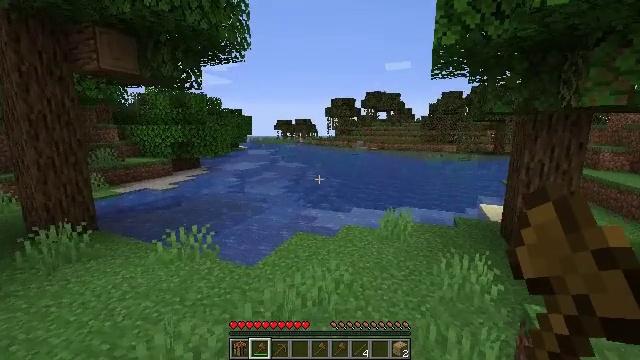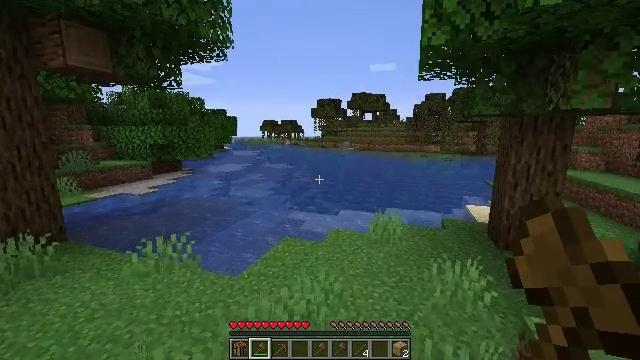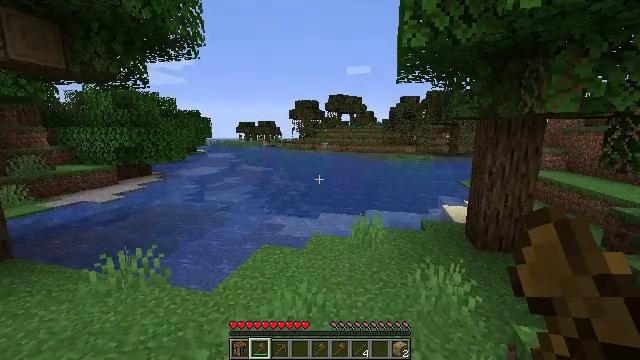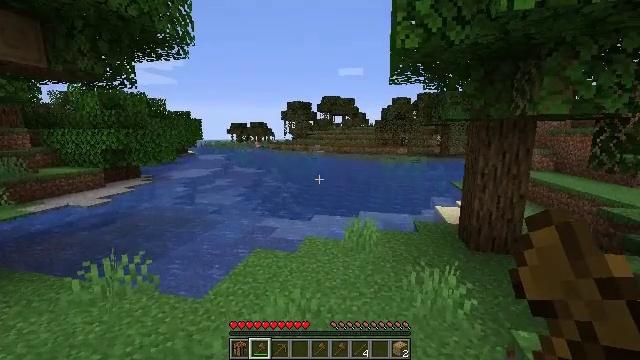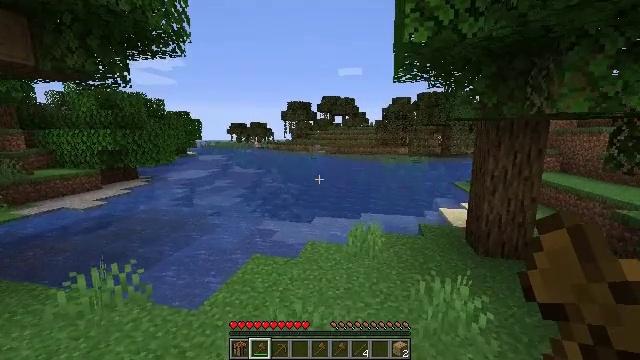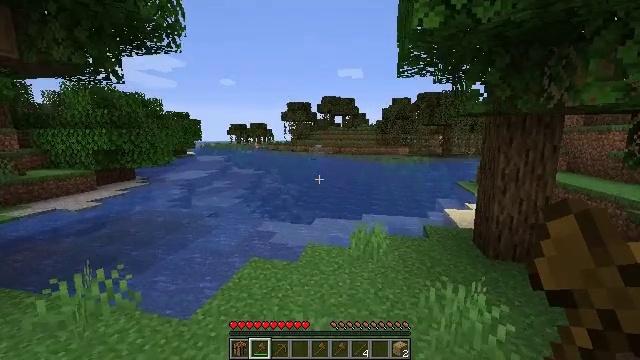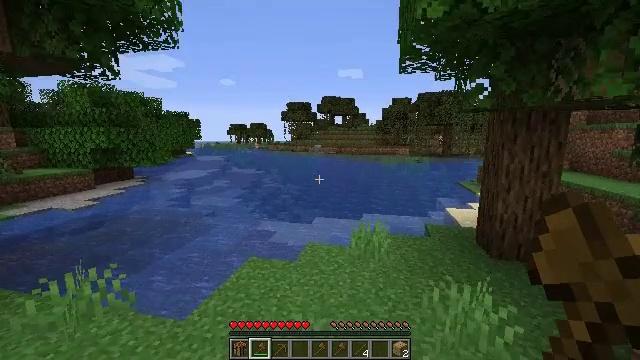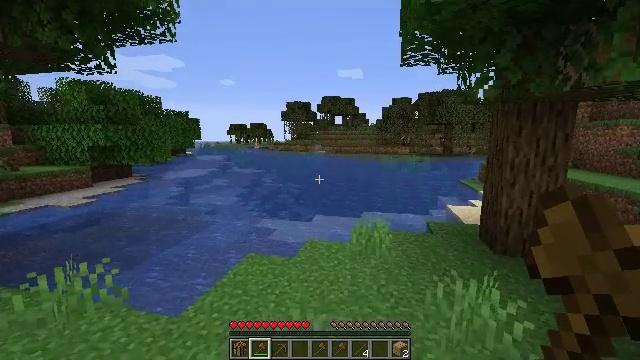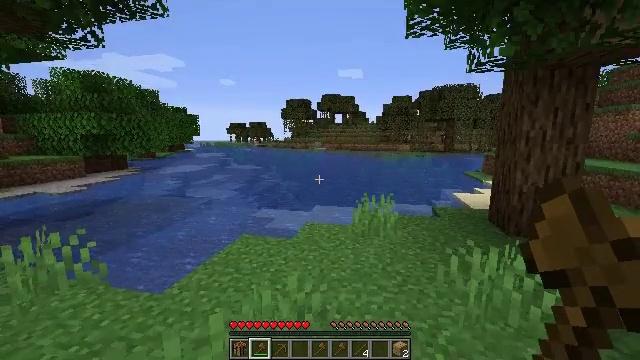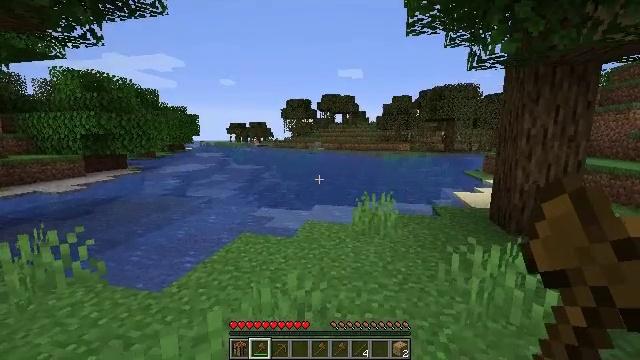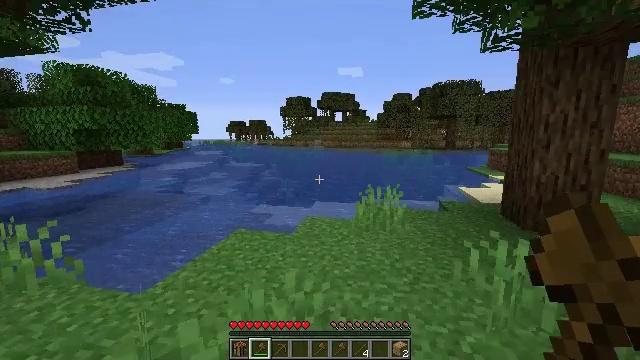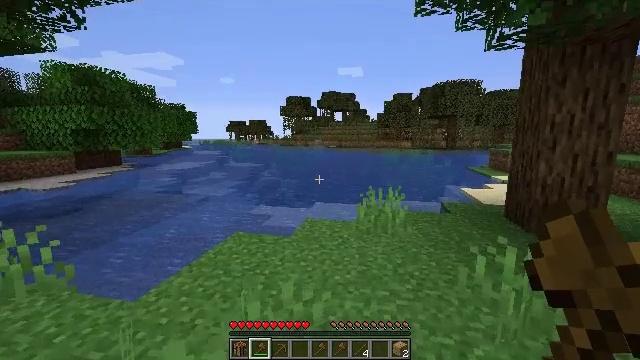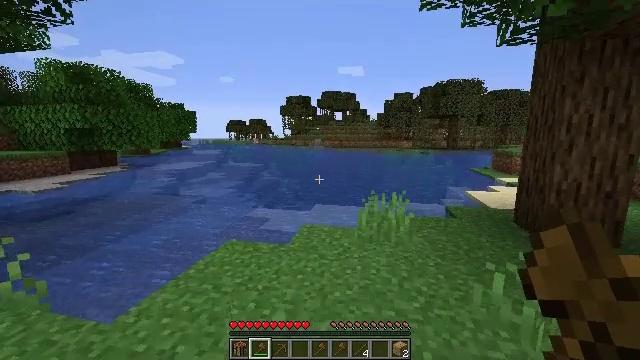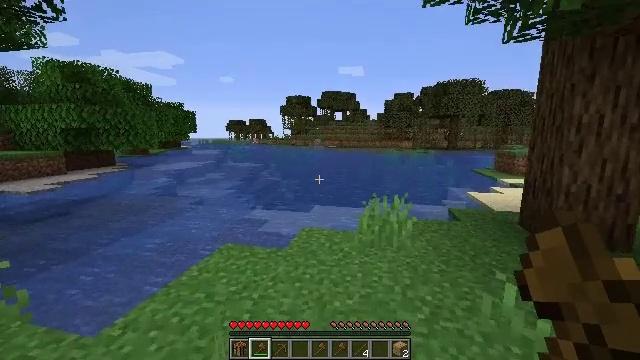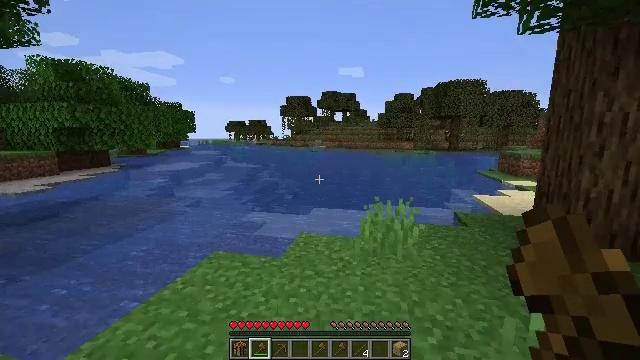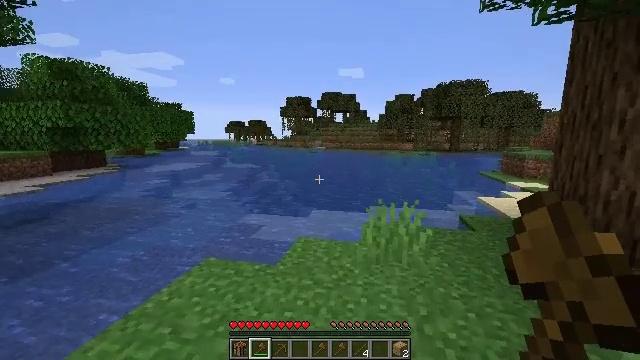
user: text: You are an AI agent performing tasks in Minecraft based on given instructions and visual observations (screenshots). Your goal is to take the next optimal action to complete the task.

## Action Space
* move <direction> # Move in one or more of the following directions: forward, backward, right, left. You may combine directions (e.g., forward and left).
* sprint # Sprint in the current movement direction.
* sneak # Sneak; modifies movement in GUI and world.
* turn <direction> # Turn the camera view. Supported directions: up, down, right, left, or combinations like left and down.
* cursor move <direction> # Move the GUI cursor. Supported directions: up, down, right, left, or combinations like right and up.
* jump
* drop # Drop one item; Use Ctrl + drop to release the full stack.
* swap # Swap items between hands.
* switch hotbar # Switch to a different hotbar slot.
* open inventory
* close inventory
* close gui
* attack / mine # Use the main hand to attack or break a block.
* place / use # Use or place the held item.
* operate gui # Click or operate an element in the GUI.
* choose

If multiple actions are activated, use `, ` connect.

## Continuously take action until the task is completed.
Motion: motion action
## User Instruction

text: Kill the salmon.
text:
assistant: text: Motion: move forward, turn right
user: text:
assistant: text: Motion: move forward, turn right
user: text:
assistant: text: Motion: move forward, turn right
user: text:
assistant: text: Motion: move forward
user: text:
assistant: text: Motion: move forward
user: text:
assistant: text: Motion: move forward
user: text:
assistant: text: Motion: move forward
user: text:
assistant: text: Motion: move forward
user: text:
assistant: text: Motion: move forward
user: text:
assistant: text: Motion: move forward
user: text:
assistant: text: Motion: move forward
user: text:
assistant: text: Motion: move forward
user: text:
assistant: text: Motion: move forward
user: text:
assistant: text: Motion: move forward
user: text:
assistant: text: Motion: move forward
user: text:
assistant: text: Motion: move forward
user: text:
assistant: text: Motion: move forward
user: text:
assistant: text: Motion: move forward
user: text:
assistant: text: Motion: move forward
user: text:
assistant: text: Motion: move forward
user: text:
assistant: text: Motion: move forward
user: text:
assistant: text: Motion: move forward
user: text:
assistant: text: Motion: move forward
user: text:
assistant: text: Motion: move forward
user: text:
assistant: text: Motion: move forward, turn right and down
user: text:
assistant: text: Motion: move forward, turn right and down
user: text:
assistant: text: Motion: move forward, turn right and down
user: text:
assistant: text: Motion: move forward, turn right
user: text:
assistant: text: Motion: move forward, turn right
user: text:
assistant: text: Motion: move forward, turn right